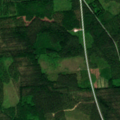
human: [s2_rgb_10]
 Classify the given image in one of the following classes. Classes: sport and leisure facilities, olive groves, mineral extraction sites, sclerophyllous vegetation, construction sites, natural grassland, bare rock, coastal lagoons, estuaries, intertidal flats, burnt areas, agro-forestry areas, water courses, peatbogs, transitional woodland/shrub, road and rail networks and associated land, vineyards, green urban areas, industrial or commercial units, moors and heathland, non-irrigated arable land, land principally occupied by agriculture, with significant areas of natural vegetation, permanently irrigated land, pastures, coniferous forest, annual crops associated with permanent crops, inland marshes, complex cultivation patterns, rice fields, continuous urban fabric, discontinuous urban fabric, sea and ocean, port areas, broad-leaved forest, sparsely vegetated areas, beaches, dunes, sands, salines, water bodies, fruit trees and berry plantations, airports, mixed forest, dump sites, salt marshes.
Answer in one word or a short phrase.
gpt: coniferous forest, mixed forest, transitional woodland/shrub